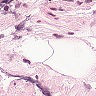
Metastatic tissue present: no